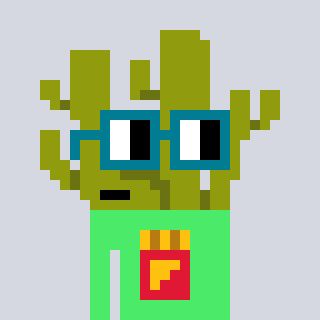
a pixel art character with square dark green glasses, a cactus-shaped head and a teal-colored body on a cool background